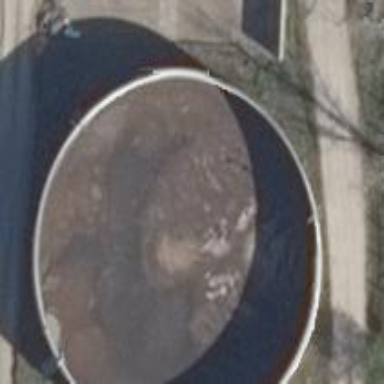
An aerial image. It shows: Storage tank classified as slurry tank.